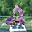
Label: 2